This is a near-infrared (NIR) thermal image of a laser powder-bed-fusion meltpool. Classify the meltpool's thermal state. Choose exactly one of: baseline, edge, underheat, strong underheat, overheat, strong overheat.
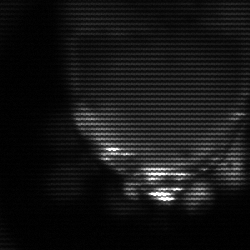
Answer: edge